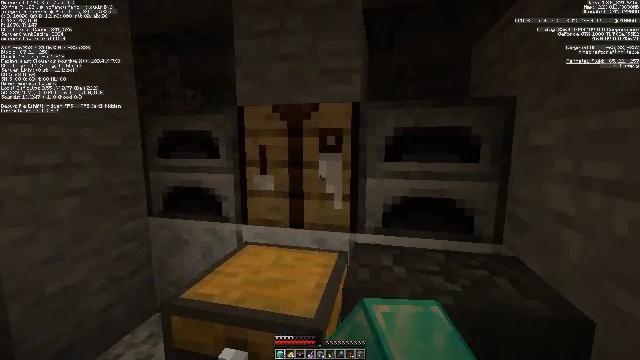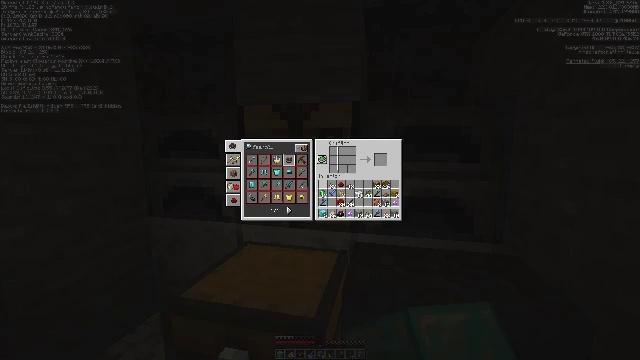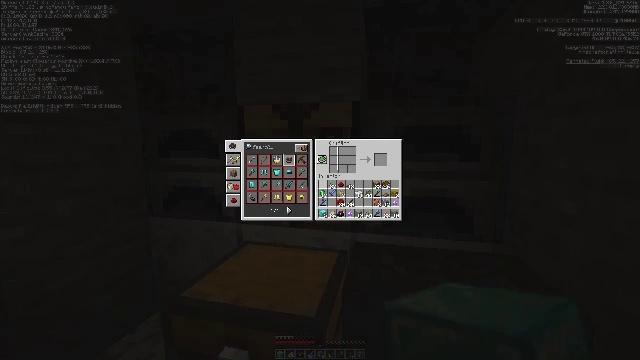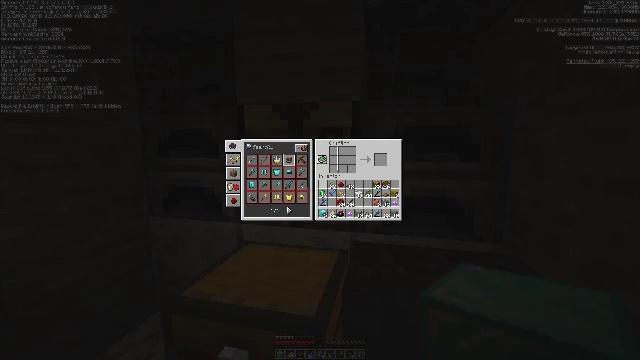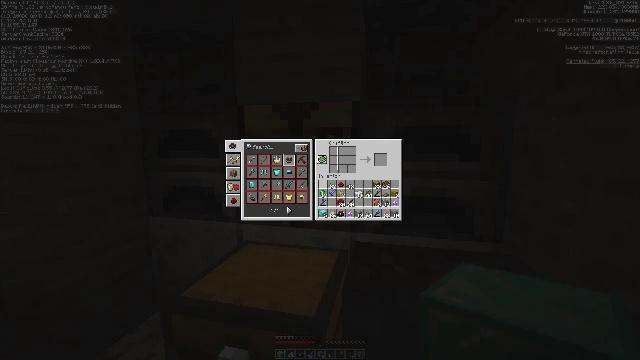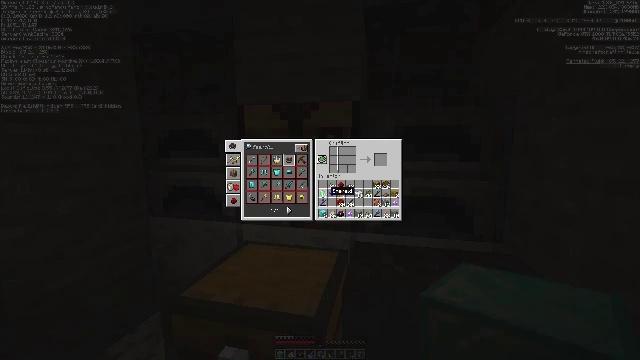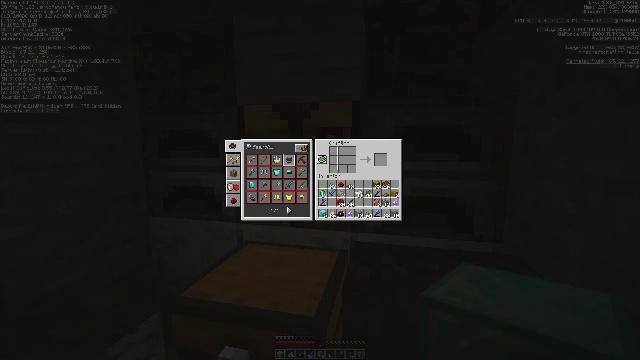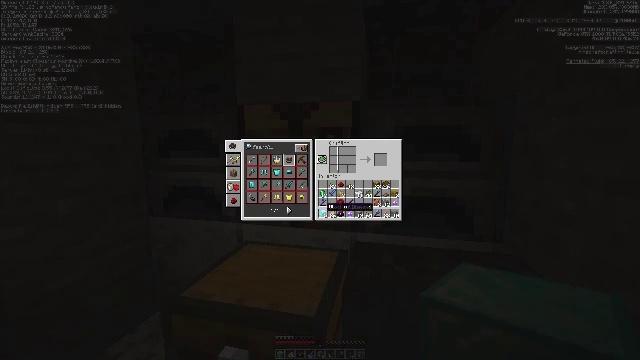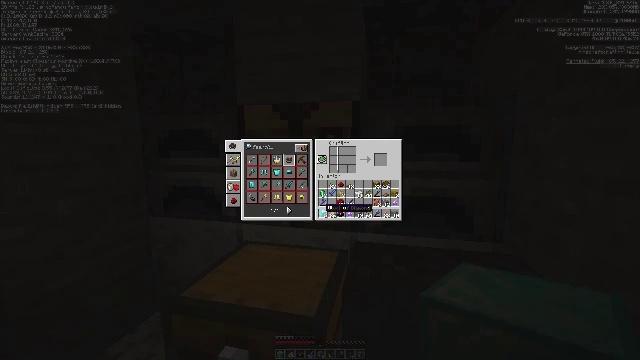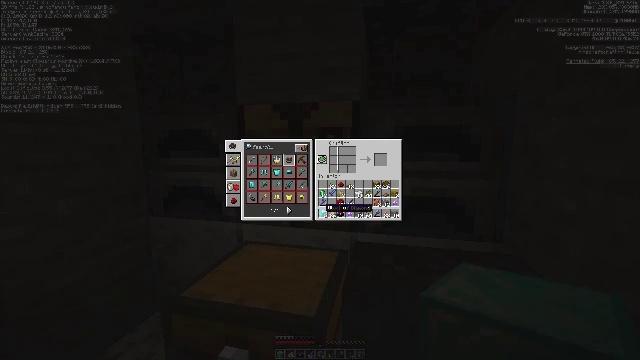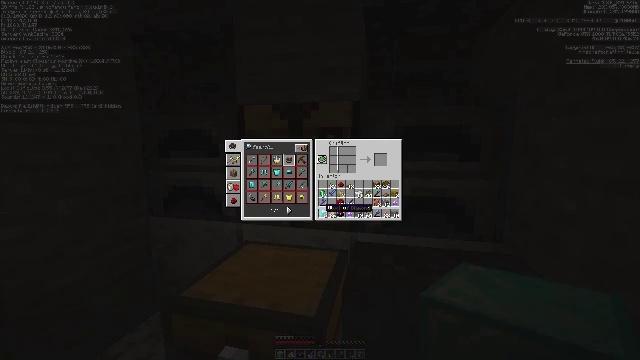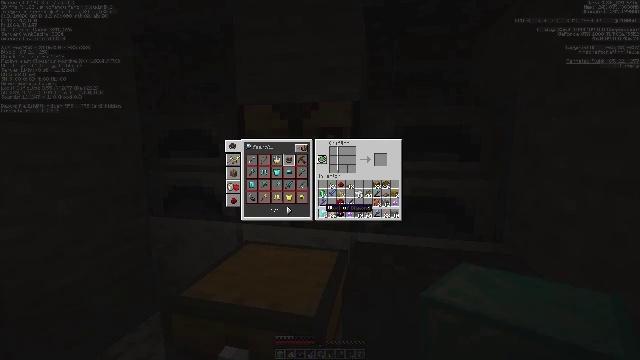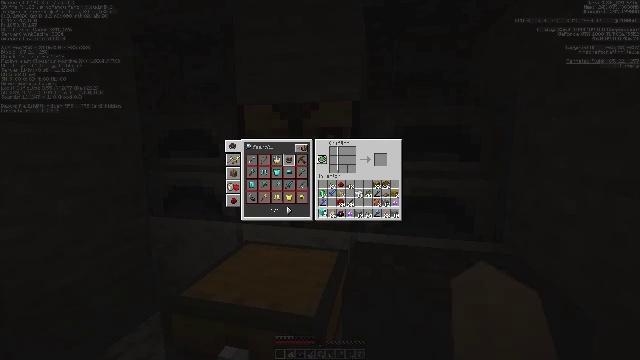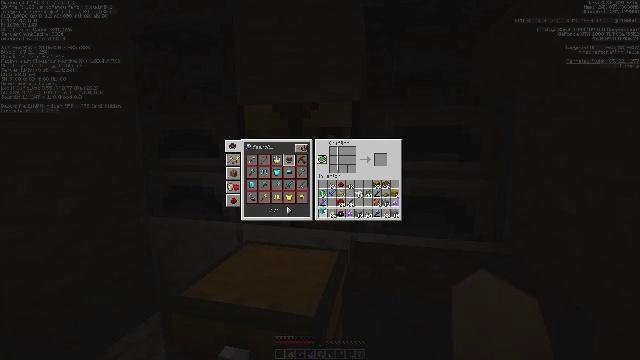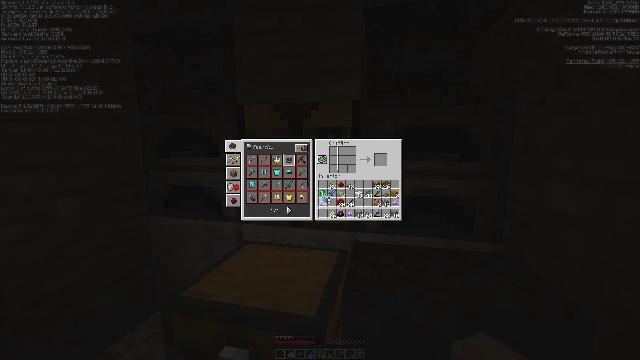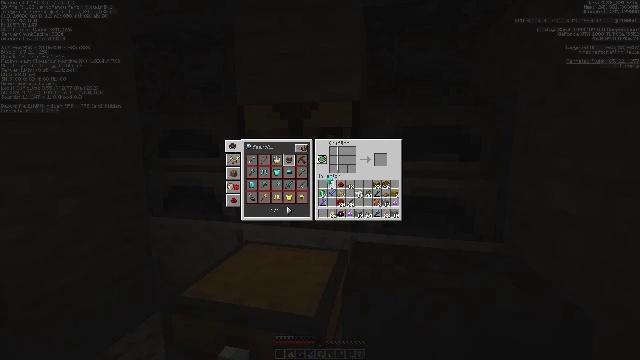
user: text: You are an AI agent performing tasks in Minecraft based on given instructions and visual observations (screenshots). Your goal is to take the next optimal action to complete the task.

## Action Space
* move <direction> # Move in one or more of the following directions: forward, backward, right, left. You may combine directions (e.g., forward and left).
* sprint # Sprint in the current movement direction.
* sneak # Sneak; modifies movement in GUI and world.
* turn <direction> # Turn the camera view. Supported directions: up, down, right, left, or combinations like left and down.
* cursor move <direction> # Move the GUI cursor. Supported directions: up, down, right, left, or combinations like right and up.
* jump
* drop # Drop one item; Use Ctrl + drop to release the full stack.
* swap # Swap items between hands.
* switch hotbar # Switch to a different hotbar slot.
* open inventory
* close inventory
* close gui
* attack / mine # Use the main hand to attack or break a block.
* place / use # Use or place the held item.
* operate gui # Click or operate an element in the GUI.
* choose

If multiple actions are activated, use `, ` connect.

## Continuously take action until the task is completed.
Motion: motion action
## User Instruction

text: Use a crafting table to create a diamond.
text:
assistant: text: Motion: no_op
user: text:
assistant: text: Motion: no_op
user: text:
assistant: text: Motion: no_op
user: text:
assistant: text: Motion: turn down
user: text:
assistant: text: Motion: turn right and down
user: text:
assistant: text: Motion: turn down
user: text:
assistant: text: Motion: turn down
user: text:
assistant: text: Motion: no_op
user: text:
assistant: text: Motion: no_op
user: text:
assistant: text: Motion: no_op
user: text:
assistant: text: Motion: no_op
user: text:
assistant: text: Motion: attack / mine
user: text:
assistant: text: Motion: attack / mine
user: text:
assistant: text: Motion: turn up
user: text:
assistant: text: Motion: turn right and up
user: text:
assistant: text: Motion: turn up
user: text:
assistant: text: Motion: no_op
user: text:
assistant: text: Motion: no_op
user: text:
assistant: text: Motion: no_op
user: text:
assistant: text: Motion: no_op
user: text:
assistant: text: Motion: no_op
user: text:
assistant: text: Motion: no_op
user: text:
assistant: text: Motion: no_op
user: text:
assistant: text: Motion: no_op
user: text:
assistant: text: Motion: no_op
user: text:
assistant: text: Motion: turn down
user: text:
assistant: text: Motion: turn down
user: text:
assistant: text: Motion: turn down
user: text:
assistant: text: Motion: turn down
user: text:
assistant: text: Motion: no_op